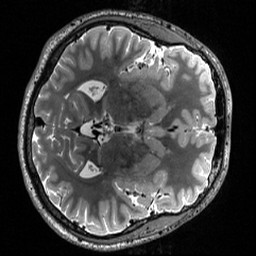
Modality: T2w
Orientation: axial
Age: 25
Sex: male
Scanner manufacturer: siemens
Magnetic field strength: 3 T
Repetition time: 3.2 s
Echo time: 0.566 s